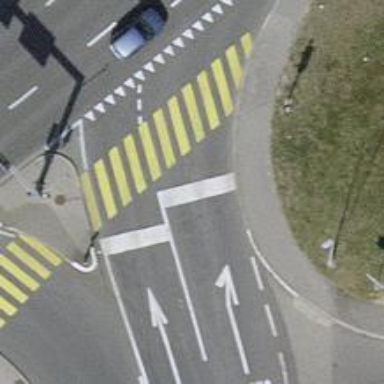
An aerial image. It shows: Road with traffic signals.